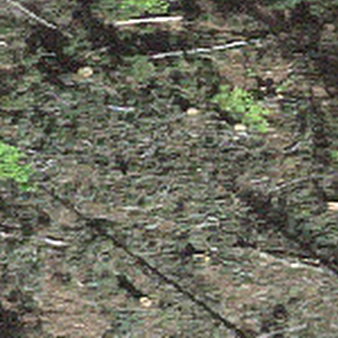
Label: other